Aerial crown-view tile of a tropical tree (Barro Colorado Island, Panama), acquired 20250512:
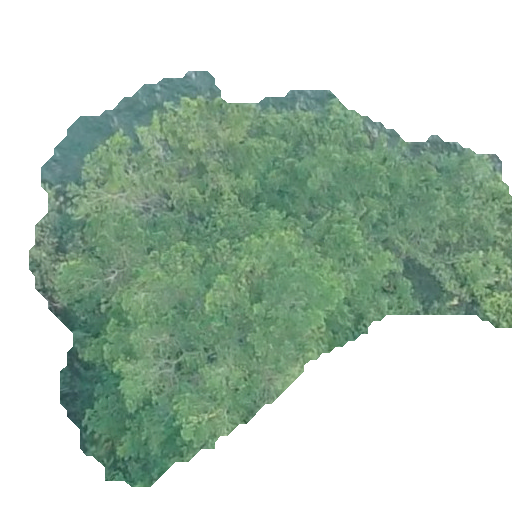
Species: Terminalia oblonga
GBIF accepted scientific name: Terminalia oblonga
Crown area: 192.183 m²